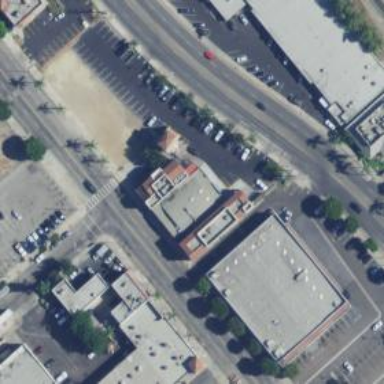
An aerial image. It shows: Retail building.